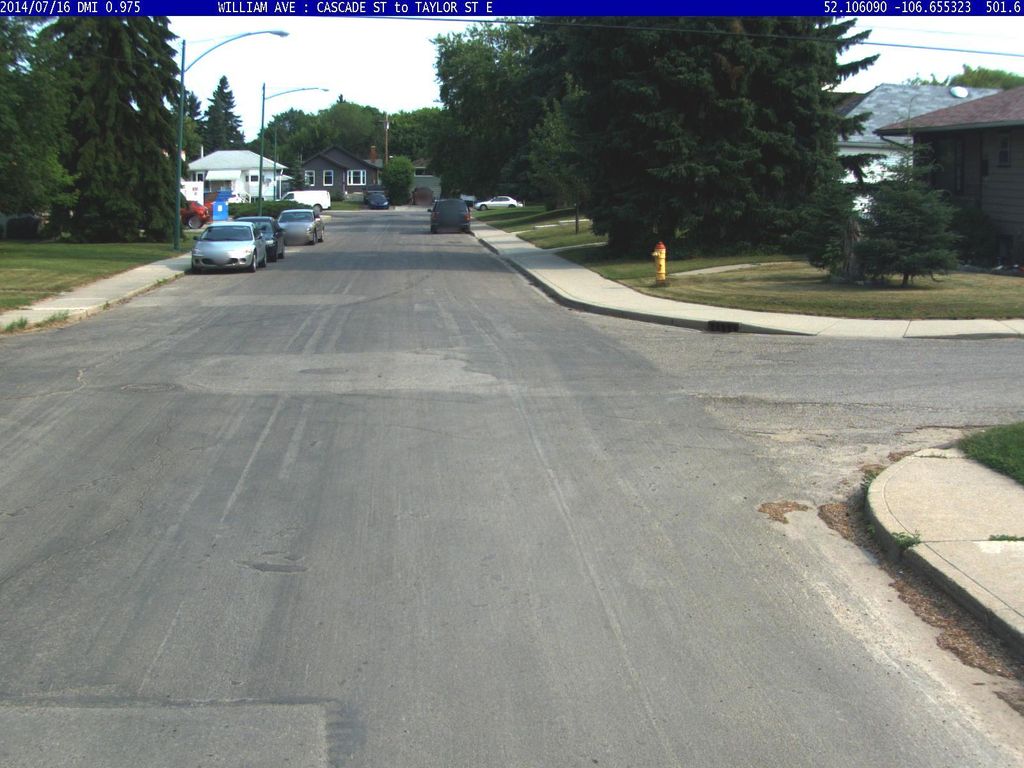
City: saskatoon